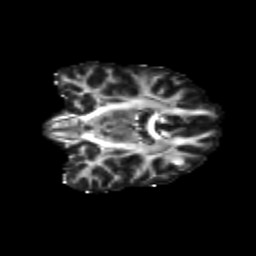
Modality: FA
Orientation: coronal
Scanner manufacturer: siemens
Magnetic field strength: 3 T
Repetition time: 9.2 s
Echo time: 0.084 s